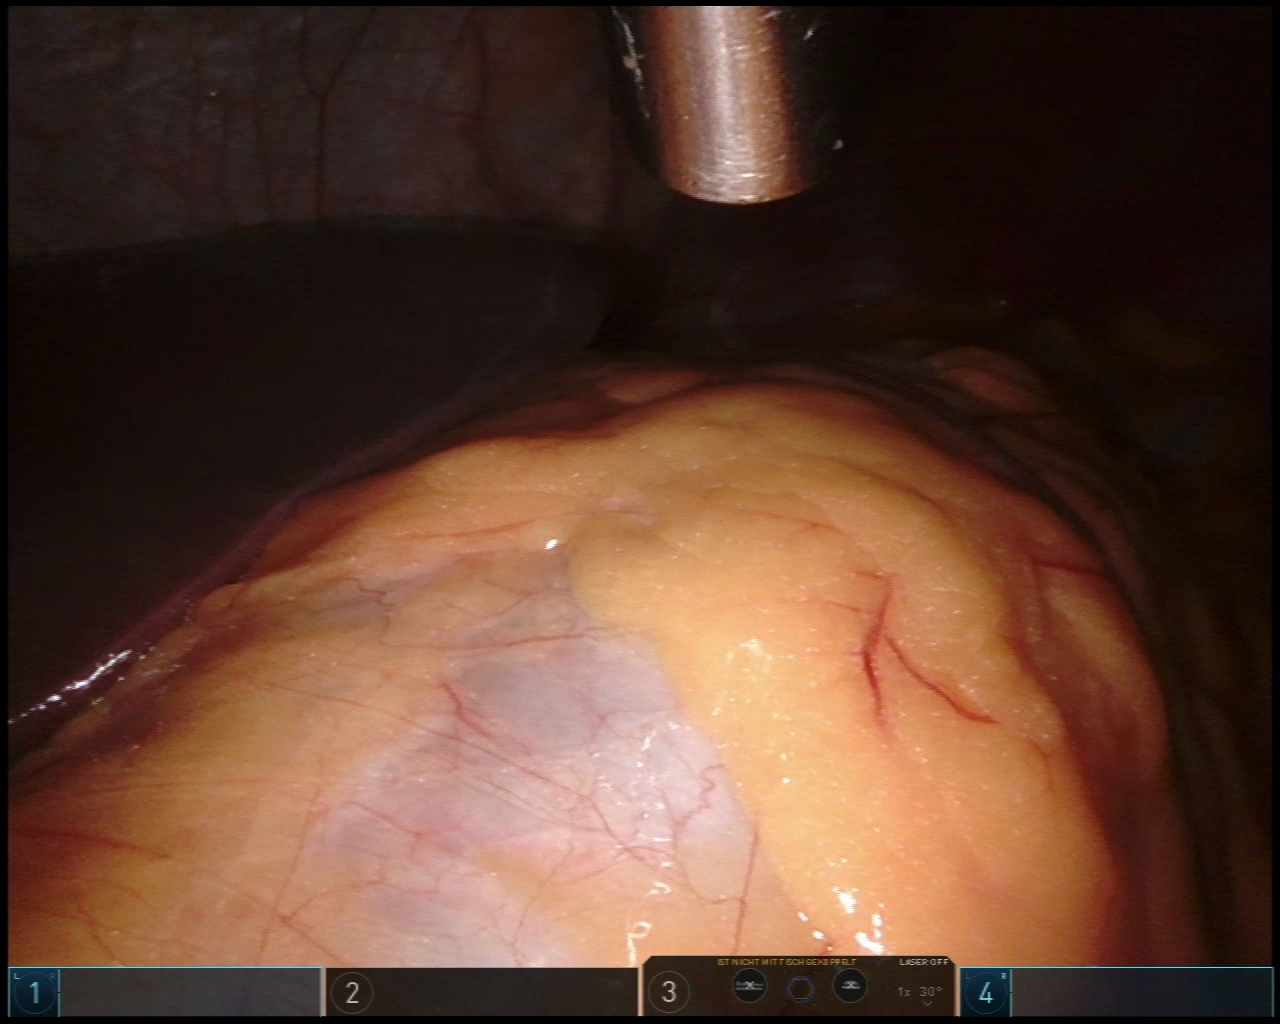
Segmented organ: liver
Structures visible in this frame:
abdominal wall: yes
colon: yes
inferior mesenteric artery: no
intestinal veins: no
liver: yes
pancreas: no
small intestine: no
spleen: no
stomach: no
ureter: no
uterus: no
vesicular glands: no